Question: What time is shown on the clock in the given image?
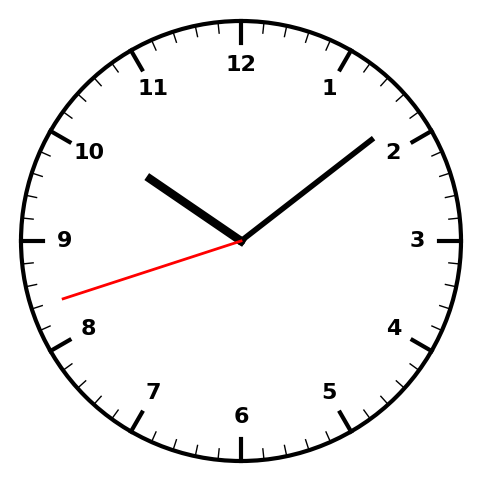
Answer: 10:08:42